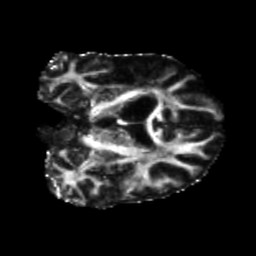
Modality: FA
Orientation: coronal
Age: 41
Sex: male
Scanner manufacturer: siemens
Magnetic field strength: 3 T
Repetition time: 5.25 s
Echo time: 0.08 s